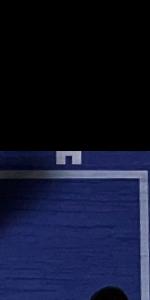
Label: Empty